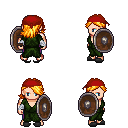
a pixel art fantasy rpg character, male body template, human, light skin, green robe, magenta pants, light blonde swoop hairstyle, red bandana, white cloth bandages, gray slippers, shield, four views (front, back, left, right), 2x2 character sprite sheet, small pixel art, hard edges, no anti-aliasing